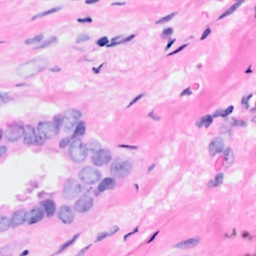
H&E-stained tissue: Breast